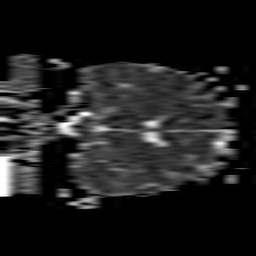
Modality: ADC
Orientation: coronal
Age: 34
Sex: female
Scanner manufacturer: philips
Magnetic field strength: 1.5 T
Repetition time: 3.409 s
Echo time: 0.06922 s